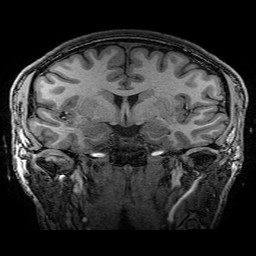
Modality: T1w
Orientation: sagittal
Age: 23
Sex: male
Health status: healthy